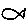
Label: fish